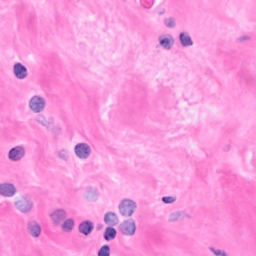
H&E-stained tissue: Breast